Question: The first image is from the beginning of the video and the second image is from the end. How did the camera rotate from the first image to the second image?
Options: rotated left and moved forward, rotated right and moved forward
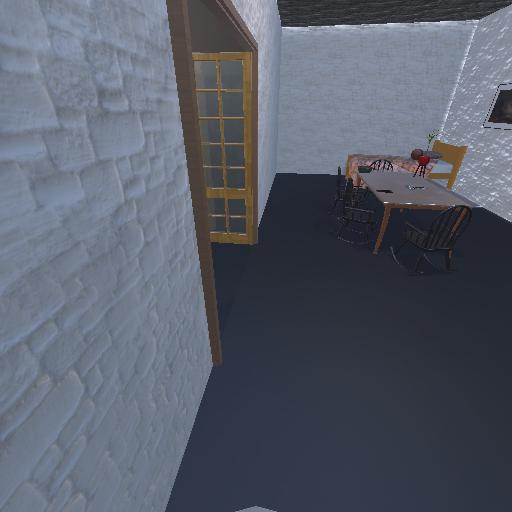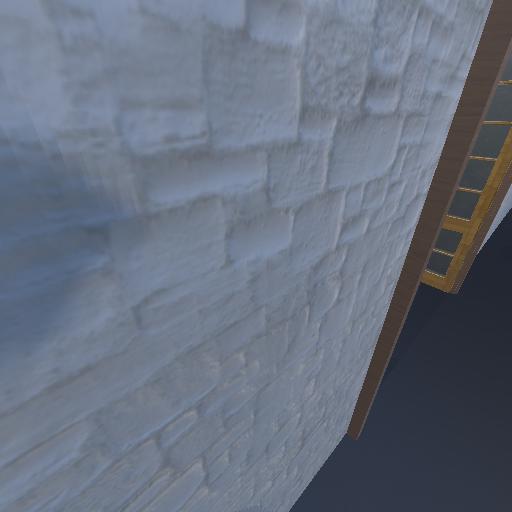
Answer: rotated left and moved forward